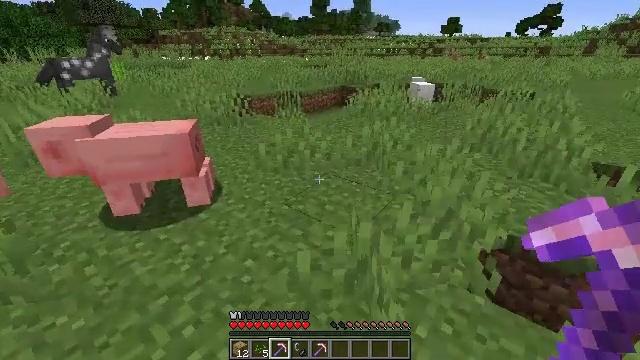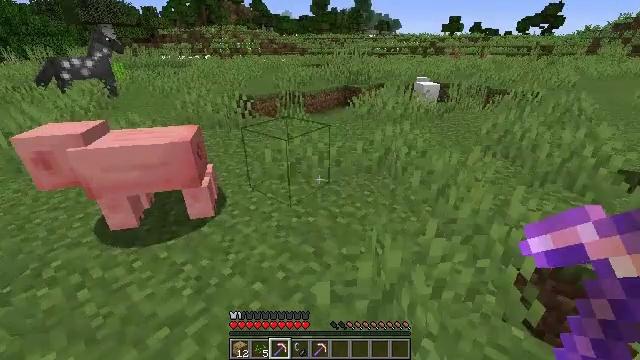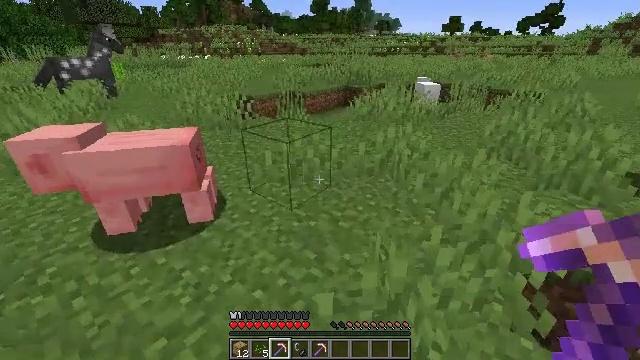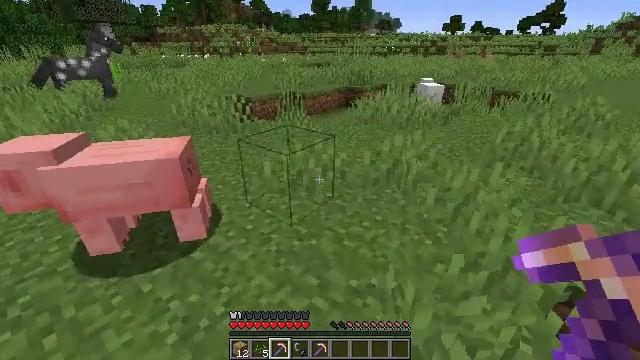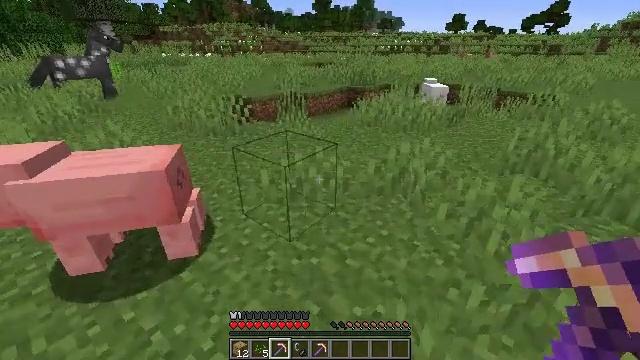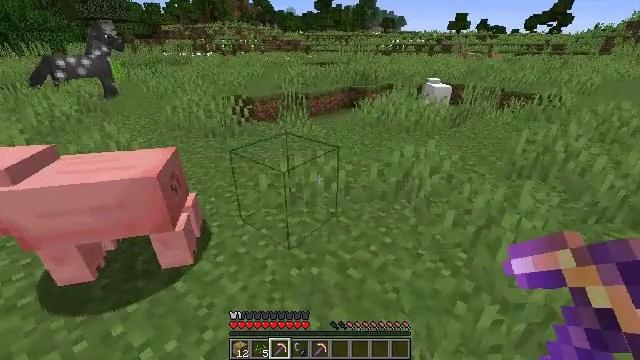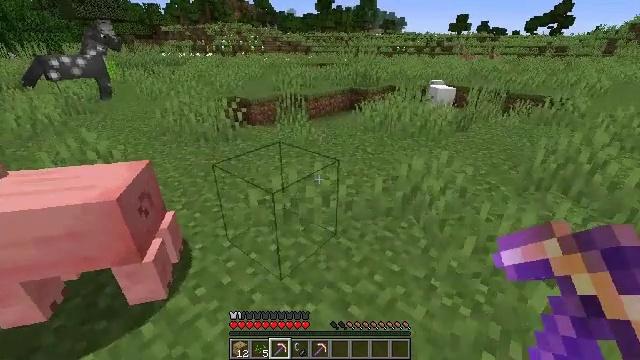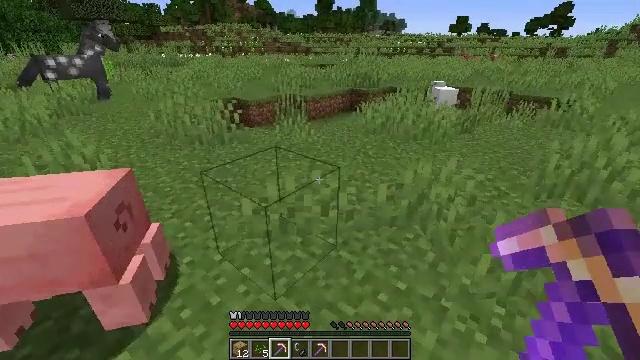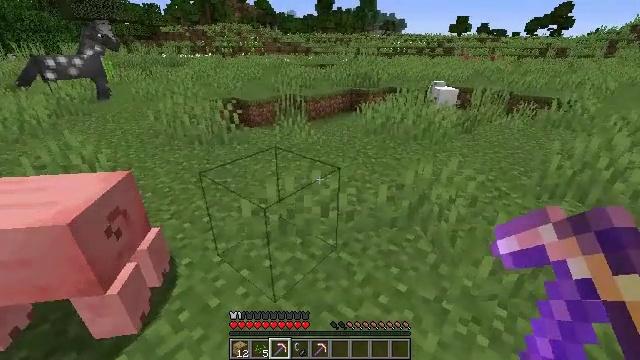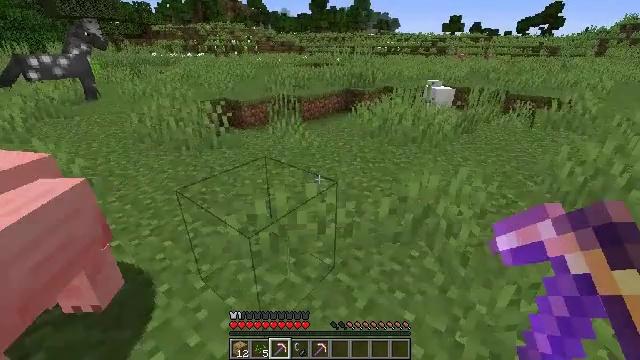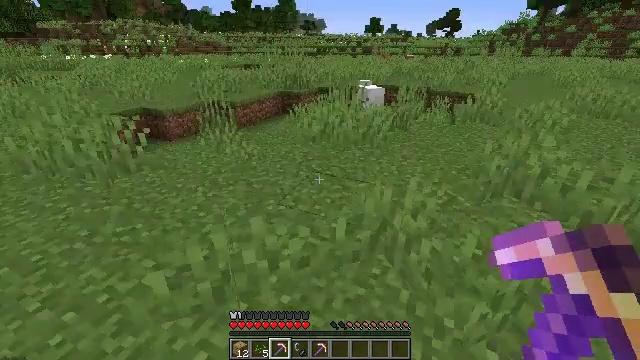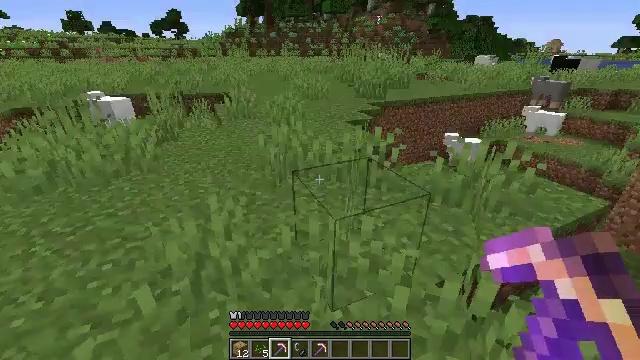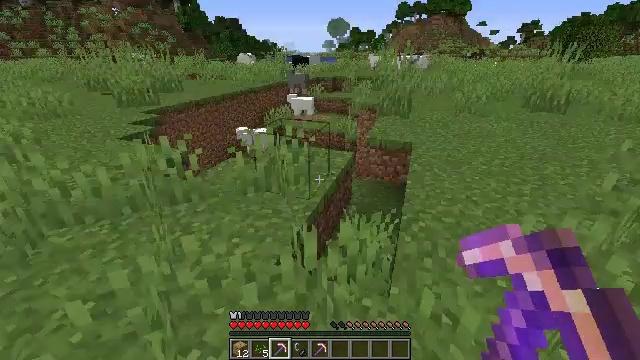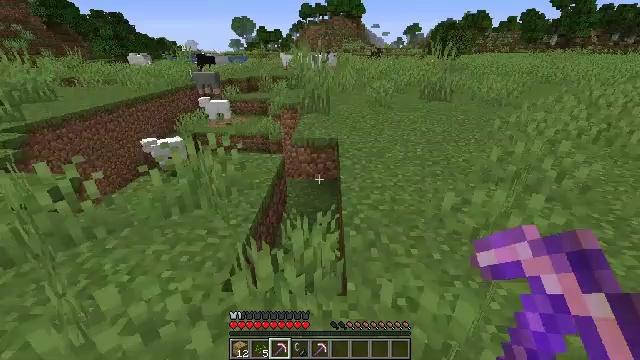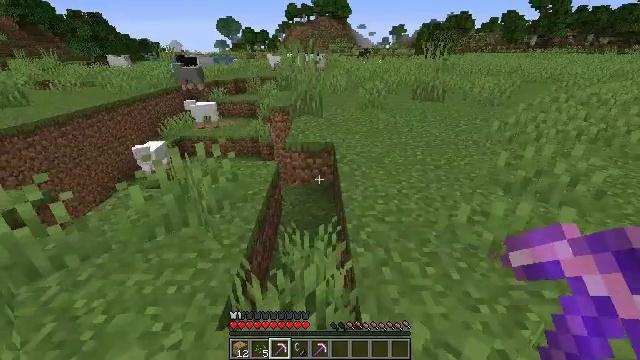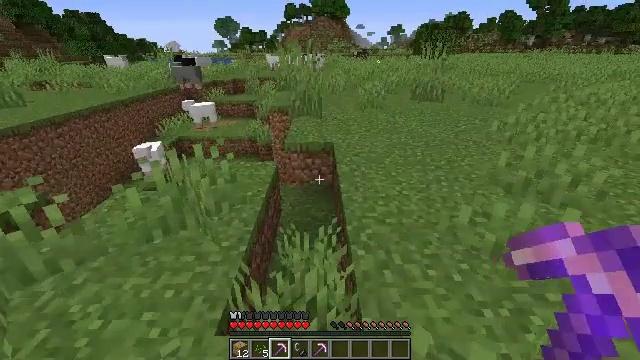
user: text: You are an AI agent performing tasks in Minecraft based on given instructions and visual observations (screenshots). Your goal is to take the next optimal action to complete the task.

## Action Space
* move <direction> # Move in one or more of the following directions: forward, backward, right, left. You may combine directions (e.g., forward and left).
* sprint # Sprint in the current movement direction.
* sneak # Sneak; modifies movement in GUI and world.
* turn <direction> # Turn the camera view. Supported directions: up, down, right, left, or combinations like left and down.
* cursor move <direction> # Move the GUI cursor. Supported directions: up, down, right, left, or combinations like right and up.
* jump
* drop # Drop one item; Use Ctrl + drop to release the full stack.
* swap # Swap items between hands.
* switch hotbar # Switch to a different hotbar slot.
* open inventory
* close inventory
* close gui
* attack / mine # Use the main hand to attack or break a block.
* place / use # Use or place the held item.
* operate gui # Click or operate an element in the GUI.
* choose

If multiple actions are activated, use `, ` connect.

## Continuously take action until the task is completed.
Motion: motion action
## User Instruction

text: Harvest stone in the caves.
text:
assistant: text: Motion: move forward
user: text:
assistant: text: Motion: move forward
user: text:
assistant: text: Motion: move forward
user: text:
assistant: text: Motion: move forward
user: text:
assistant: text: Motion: move forward
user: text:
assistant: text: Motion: move forward
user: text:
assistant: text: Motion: move forward
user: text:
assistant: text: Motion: move forward
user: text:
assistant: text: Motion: move forward, turn right
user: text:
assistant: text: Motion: move forward, turn right
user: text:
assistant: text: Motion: move forward, turn right
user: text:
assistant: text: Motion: move forward, turn right
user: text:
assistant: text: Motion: move forward, turn right
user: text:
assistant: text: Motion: move forward, turn right
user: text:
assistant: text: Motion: move forward
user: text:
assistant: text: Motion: move forward, turn down
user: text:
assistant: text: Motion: move forward, turn right and down
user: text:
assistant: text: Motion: move forward, turn right and down
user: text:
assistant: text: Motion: move forward, turn right and down
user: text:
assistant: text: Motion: move forward
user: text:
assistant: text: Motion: move forward, turn left
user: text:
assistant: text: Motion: move forward, turn left and down
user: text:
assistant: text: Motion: move forward, turn left
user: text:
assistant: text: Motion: move forward, turn left
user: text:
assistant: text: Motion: move forward, turn left
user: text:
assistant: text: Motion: move forward, turn left
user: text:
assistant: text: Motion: move forward, turn left
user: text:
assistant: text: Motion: move forward, turn left
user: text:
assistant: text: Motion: move forward, turn left
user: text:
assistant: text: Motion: move forward, turn left